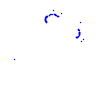
Particle: proton